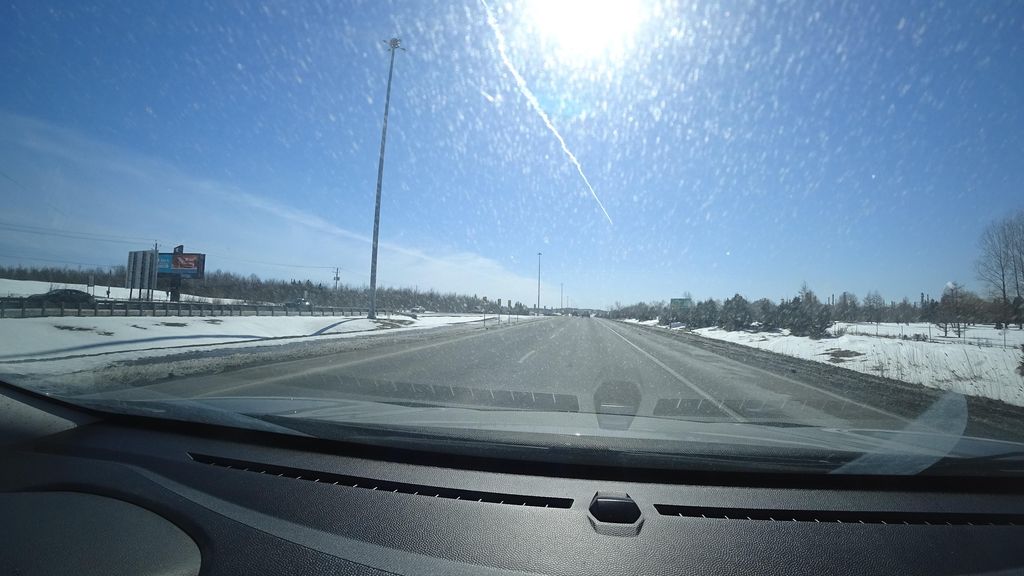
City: quebec_city